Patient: sex F, age 54
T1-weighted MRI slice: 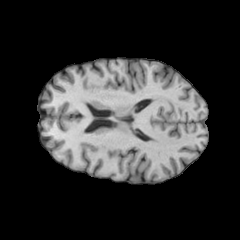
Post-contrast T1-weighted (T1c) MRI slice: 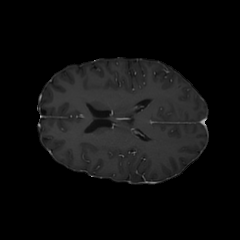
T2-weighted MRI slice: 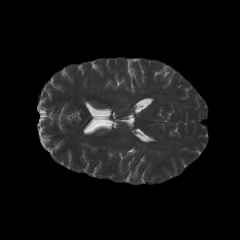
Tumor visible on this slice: no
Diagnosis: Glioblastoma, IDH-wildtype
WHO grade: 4